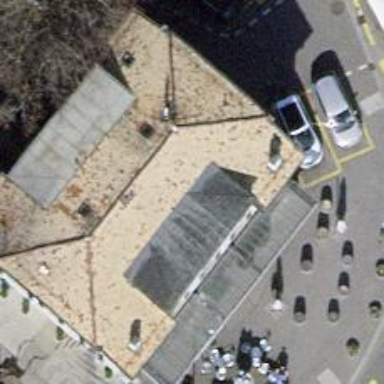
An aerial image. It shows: Restaurant.